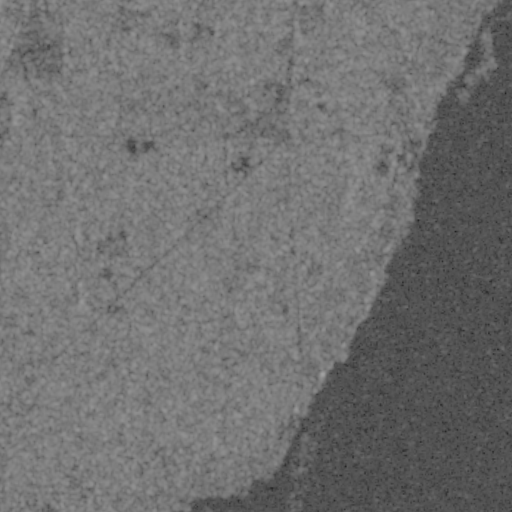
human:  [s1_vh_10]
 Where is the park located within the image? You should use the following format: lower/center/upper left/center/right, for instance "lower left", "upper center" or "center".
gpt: The park is located in the center right of the image.
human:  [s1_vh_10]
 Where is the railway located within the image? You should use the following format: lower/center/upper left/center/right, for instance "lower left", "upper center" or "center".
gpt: The railway is located in the left of the image.
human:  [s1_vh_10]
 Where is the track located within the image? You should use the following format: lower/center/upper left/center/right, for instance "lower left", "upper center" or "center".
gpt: There is no track in the image.

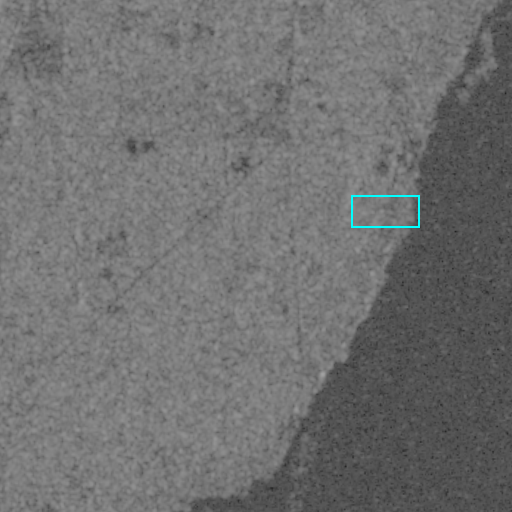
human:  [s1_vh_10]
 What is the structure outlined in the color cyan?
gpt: The structure outlined in cyan is a park.
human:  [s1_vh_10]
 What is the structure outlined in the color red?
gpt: There is no red outline.